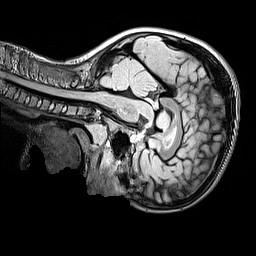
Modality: FLAIR
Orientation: sagittal
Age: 10
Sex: male
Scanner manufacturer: siemens
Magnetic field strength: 3 T
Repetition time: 5 s
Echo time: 0.388 s